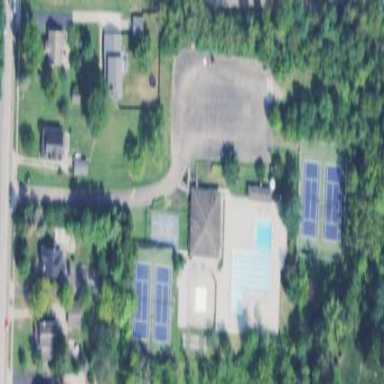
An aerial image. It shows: Sports center with facilities for swimming and tennis.